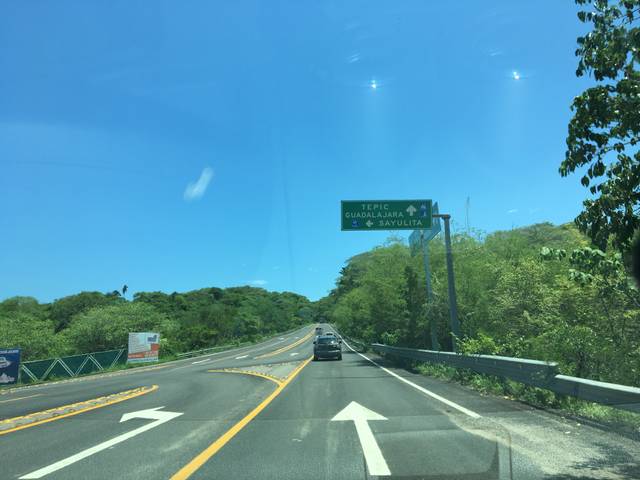
Region: Mexico
Coordinates: 20.863, -105.426